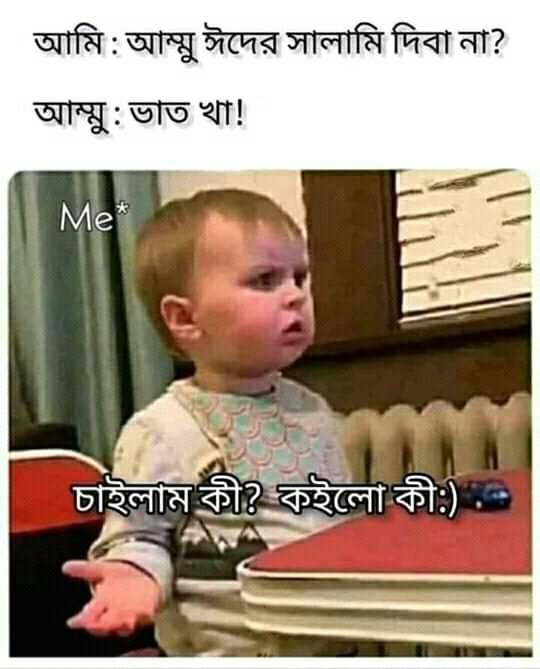
Caption: আমিঃ আম্মু ঈদের সালামি দিবা না ?  আম্মুঃ ভাত খা !  Me*  চাইলাম কী ? কইলো কী :)
Label: non-hate